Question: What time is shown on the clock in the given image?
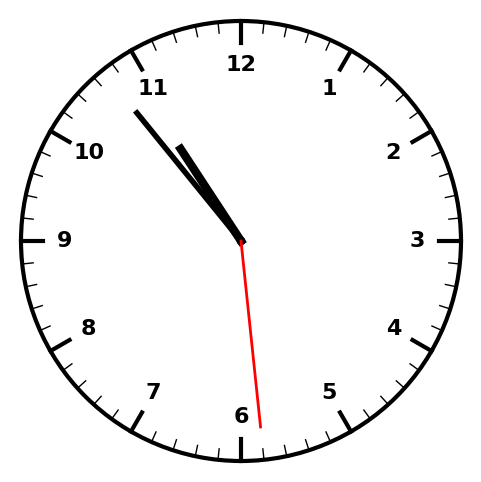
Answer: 10:53:29